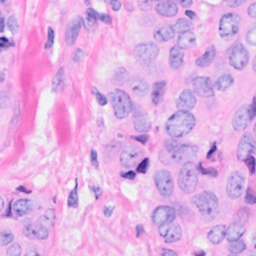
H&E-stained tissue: Breast